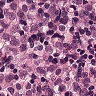
Metastatic tissue present: yes